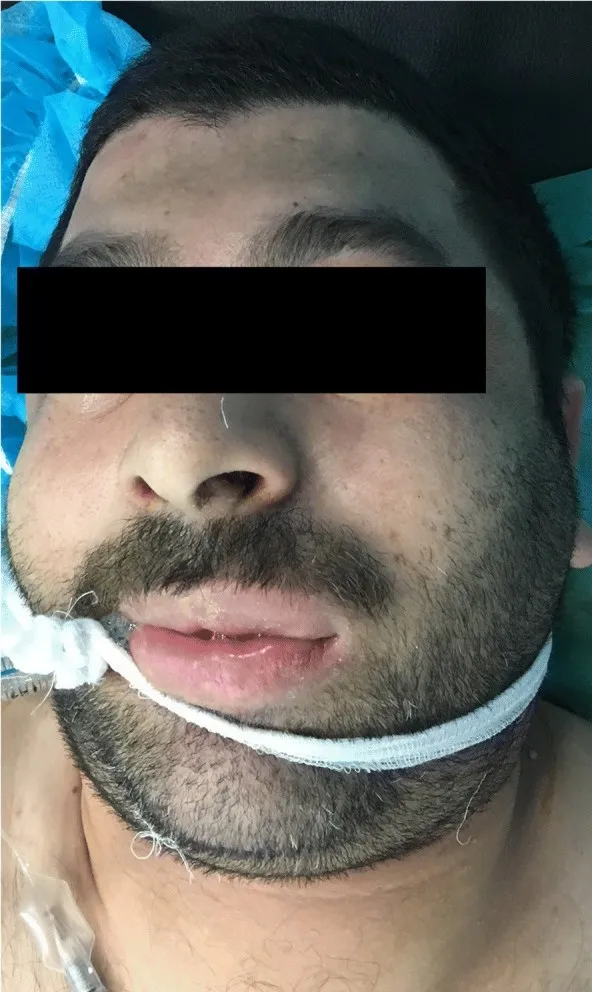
severe swelling of the neck and the face including the eyes lids, the checks, and the lips immediately after changing the patient from prone to supine position.
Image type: medical_photograph (skin_photograph)